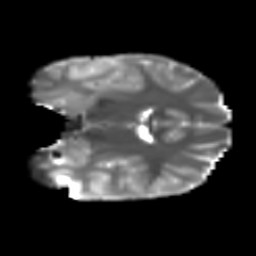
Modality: T2w
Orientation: coronal
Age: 10
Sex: male
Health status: ill
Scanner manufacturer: ge
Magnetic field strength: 3 T
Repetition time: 6.752 s
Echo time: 0.079 s